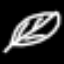
Label: leaf